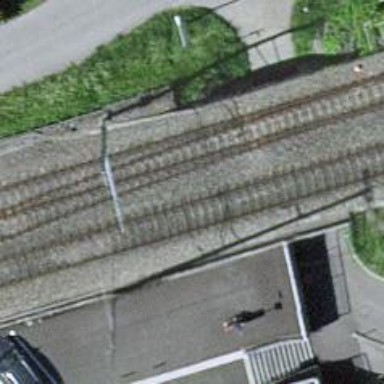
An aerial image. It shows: Single railway track with electrification through contact line.